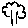
Label: tree